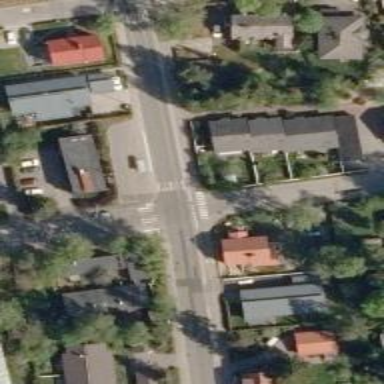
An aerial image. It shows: Road with "give way" sign.